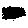
Label: line